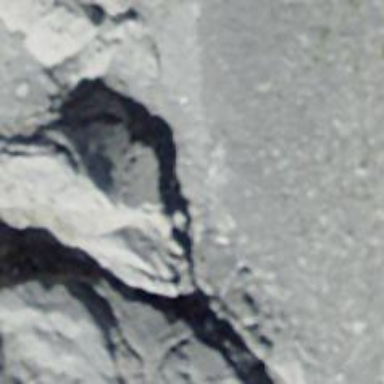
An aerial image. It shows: Cliff in nature.